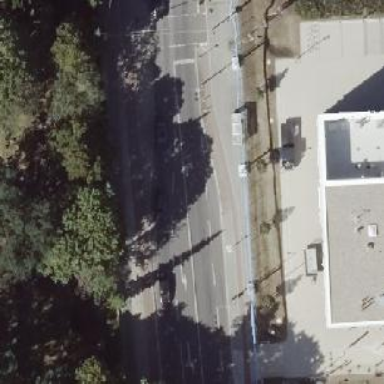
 featuring sidewalks on both sides and cycle track."